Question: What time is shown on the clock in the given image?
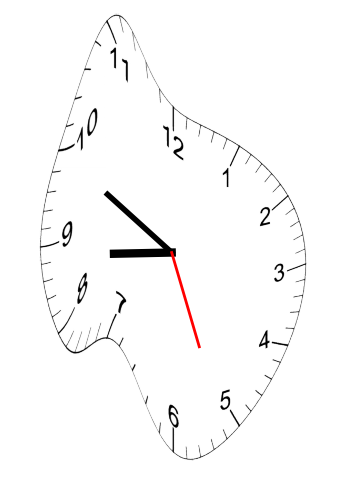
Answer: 08:49:26